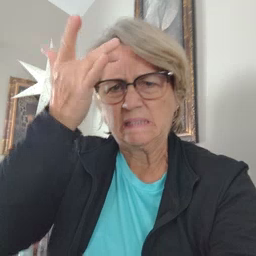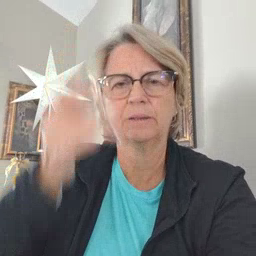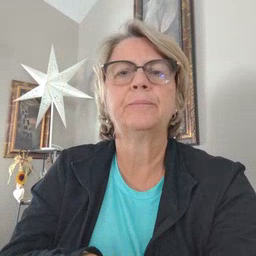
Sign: sick